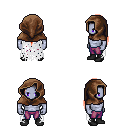
a pixel art fantasy rpg character, male body template, dark elf, purple skin, white tattered cape, magenta pants, red ponytail hairstyle, cloth hood, black shoes, four views (front, back, left, right), 2x2 character sprite sheet, small pixel art, hard edges, no anti-aliasing